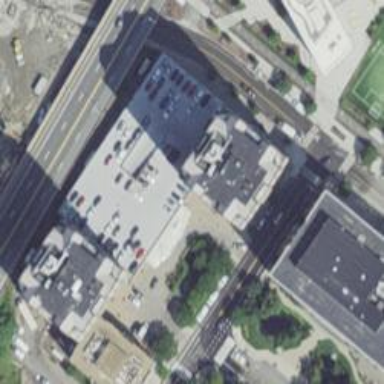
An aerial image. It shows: Part of building is shown in the image.